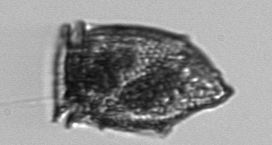
Label: Dinophysis_norvegica